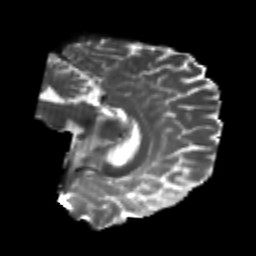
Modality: T2w
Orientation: sagittal
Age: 23
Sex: male
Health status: healthy
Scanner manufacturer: philips
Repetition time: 7.386 s
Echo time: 0.08599 s